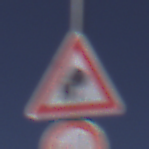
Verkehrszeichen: UnzureichendesLichtraumprofil
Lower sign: VerbotUeberholenEinspurigeFahrzeuge
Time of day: Midday
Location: Outdoor (Nature)
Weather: Clear
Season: NotSpecified
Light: Natural